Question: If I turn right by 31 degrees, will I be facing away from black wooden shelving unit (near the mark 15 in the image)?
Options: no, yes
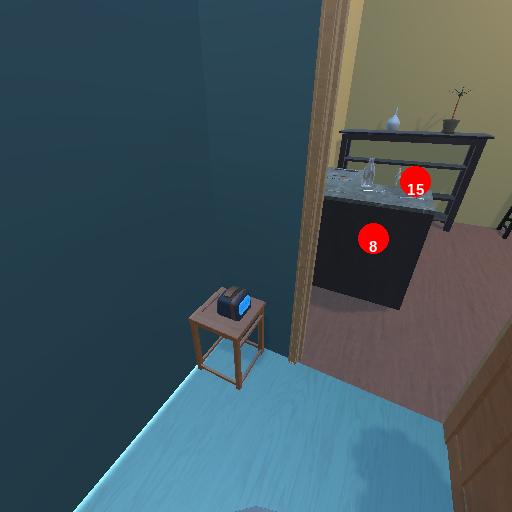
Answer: no